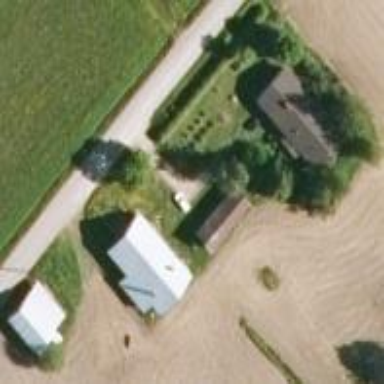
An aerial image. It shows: Farmyard area.